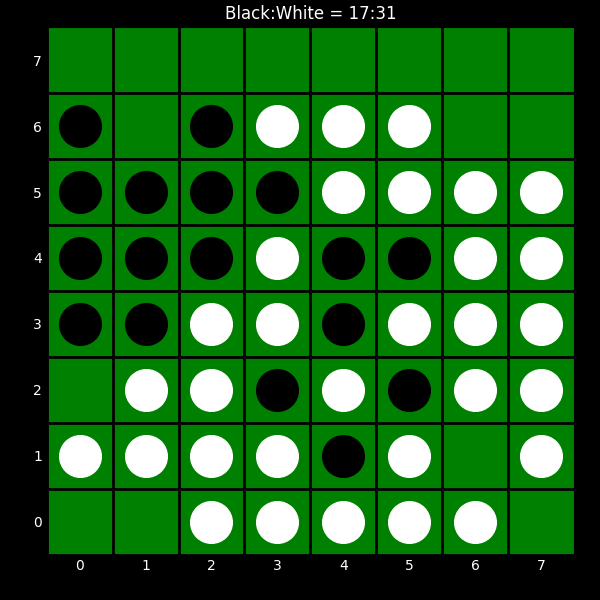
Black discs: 17
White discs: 31